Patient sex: F
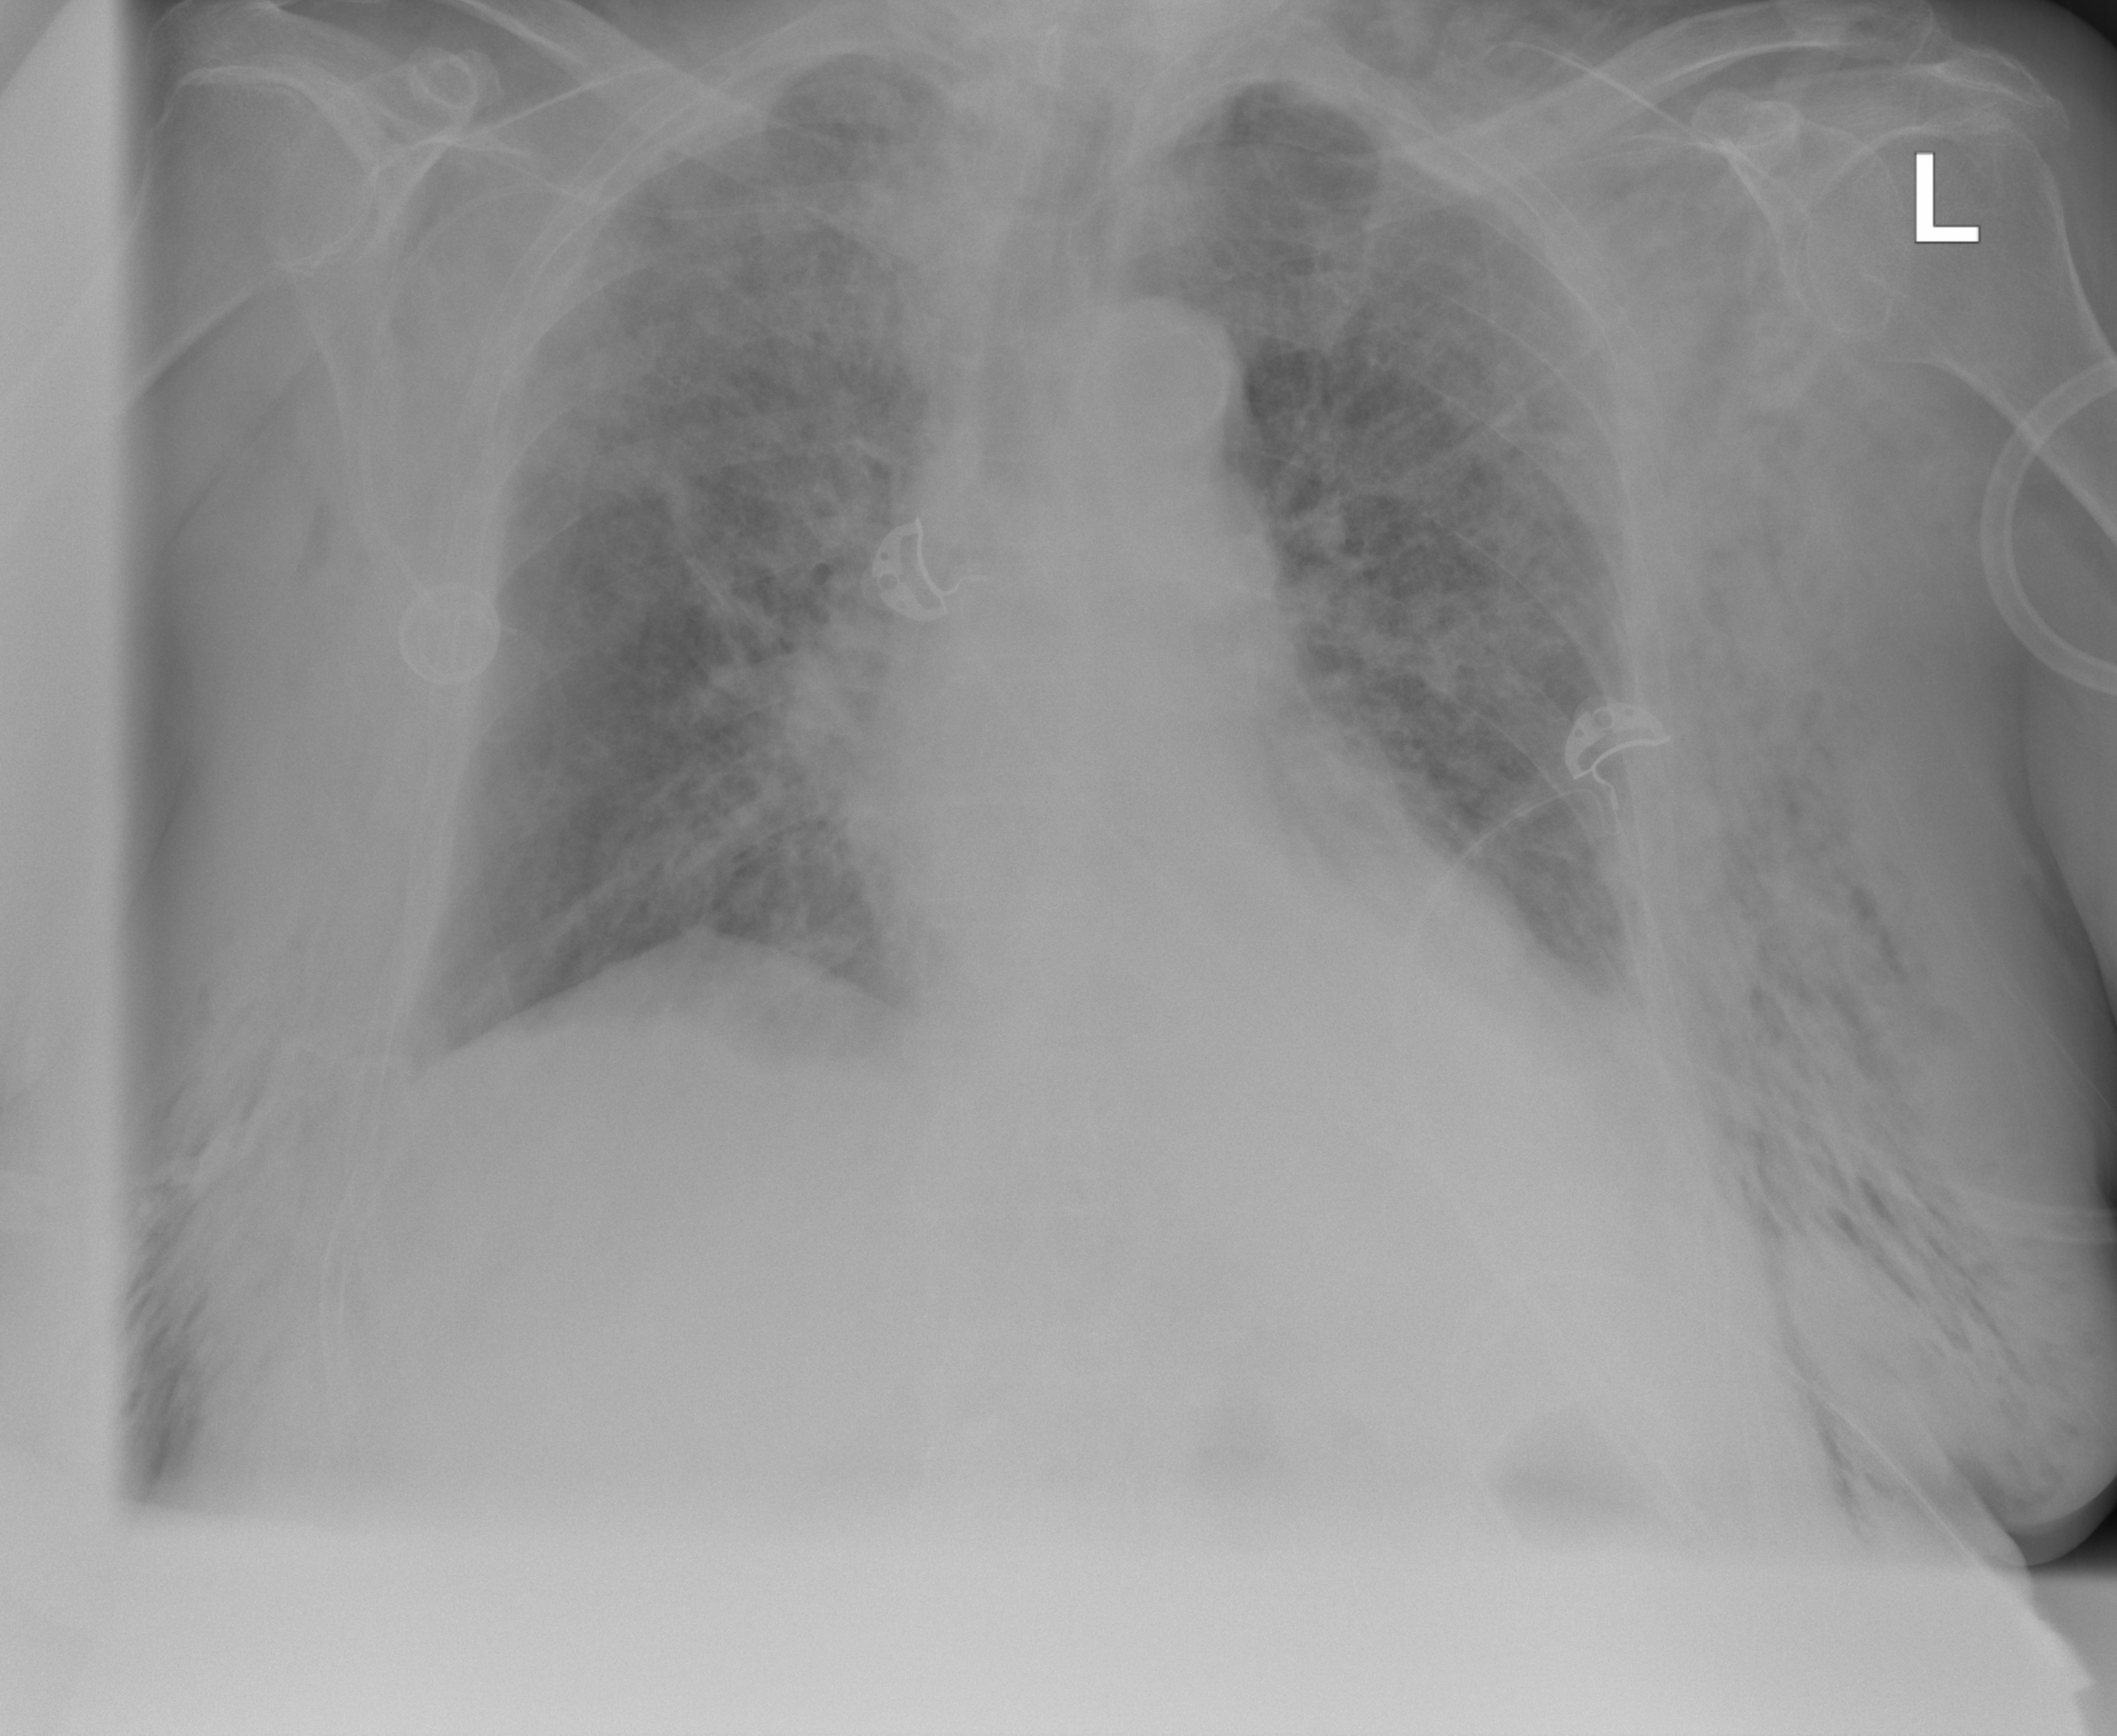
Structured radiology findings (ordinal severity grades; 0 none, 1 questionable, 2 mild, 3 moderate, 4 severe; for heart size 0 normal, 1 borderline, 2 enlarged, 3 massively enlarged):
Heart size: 0
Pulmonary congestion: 0
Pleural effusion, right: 0
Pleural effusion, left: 2
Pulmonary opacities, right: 2
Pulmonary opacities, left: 2
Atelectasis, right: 0
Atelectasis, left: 2